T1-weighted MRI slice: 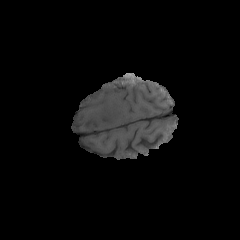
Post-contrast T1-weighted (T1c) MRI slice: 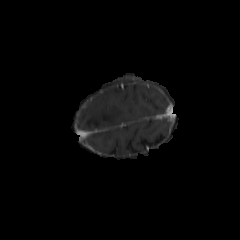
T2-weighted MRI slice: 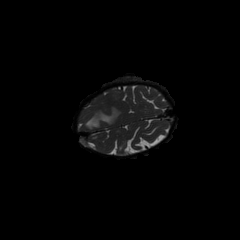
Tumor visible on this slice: yes